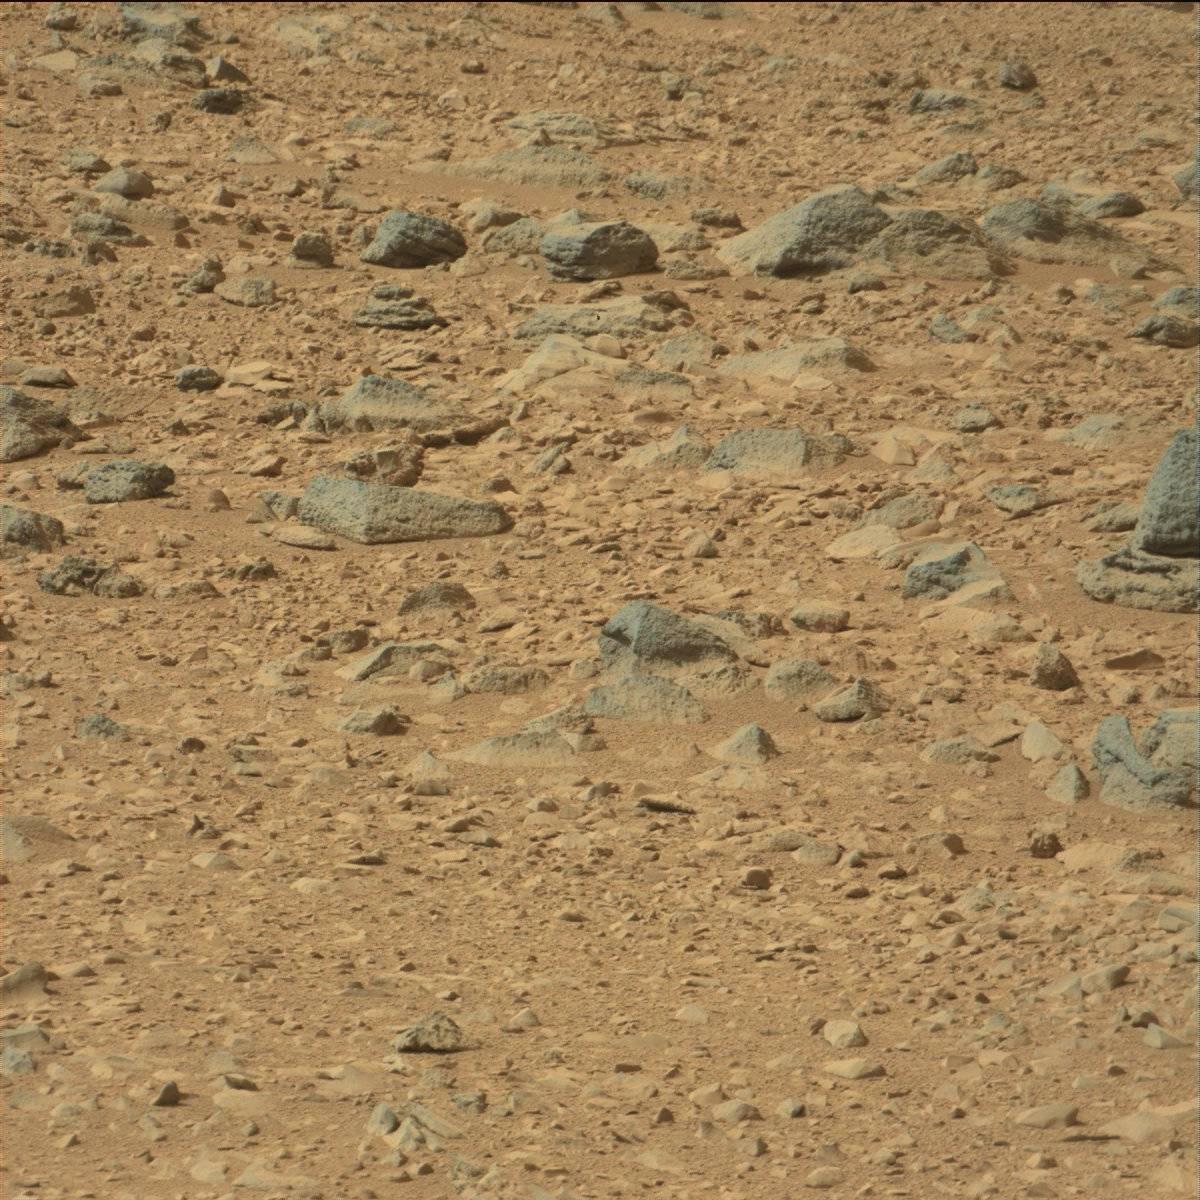
Terrain classes present: Bedrock, Rock, Sand / Soil